Current action and preconditions to check: trajectory_clear

Your task: For each precondition in the list above, predict whether it will hold at this action.

Consider the current scene as observed from the mobile robot's camera, and analyze the predicted future states of all dynamic agents (e.g., people, animals, vehicles, or any moving entities) within the NEXT SECOND.

IMPORTANT: Only answer "very likely" if you are absolutely certain—based on strong, clear evidence—that a dynamic agent will violate the precondition in the predicted future state. Do NOT answer "very likely" for unlikely, ambiguous, or low-probability risks.

Ask yourself for each precondition: Is there a high probability, with clear and convincing evidence, that the predicted future states of any dynamic agent will interfere with the predicted future state of the currently executing action within the NEXT SECOND, causing that precondition to fail?

Assess the risk level based on these predictions. Use "likely" or "very likely" if motions create a clear risk of interference.

Use "neutral" or "improbable" if agents are nearby but their predicted paths are clearly diverging or non-conflicting.

Failure Risk Categories: "very improbable", "improbable", "neutral", "likely", "very likely"

Answer Format: Output ONLY the probability_of_failure value from these categories: "very improbable", "improbable", "neutral", "likely", "very likely"

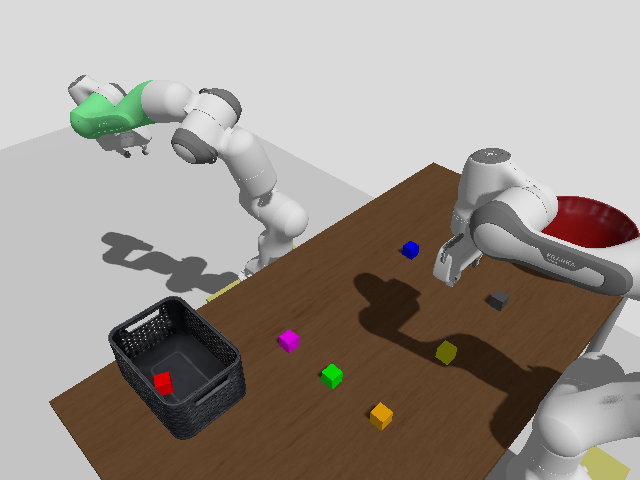

Answer: very improbable